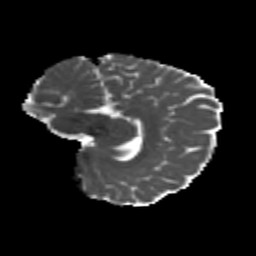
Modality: MD
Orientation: sagittal
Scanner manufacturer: siemens
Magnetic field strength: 3 T
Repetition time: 4.16 s
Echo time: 0.0806 s